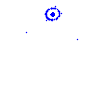
Particle: kaon